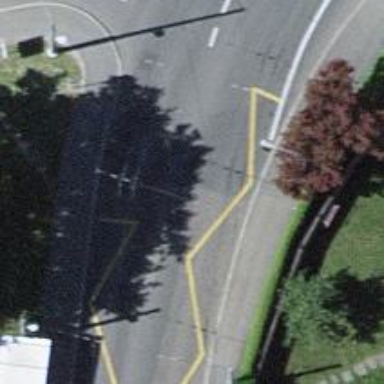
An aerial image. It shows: Residential road with separate sidewalks for both sides. There are trolley wires indicating the presence of trolleybus route.